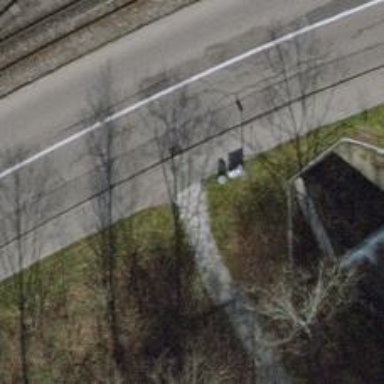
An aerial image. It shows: Path surfaced with fine gravel.